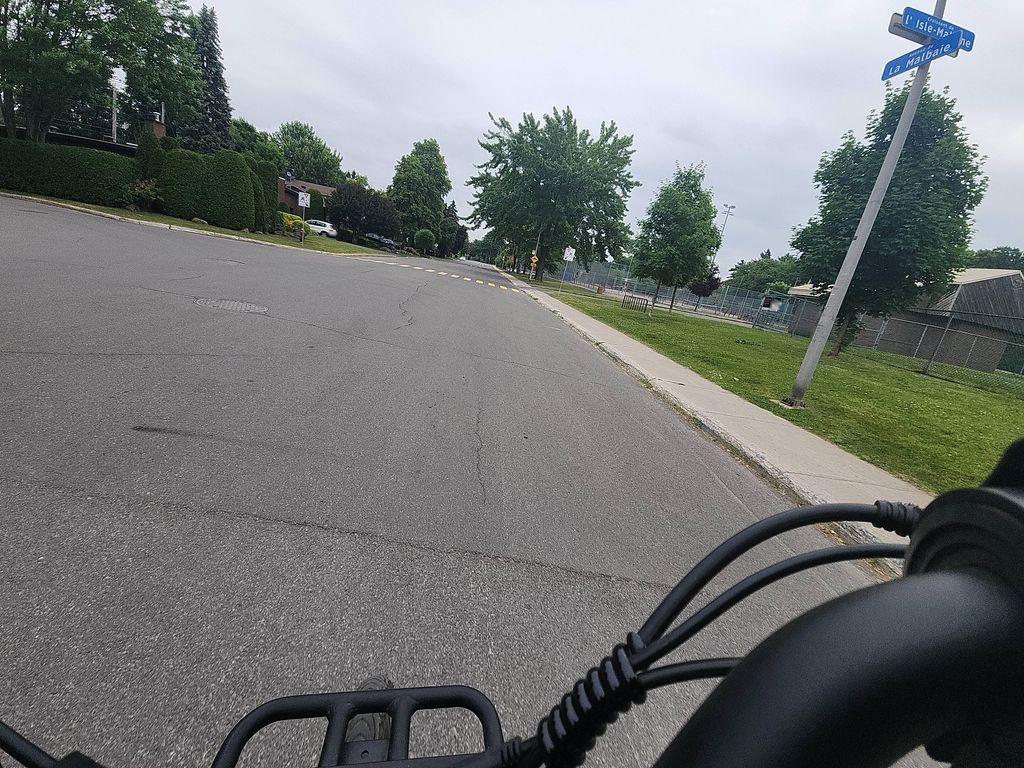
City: montreal